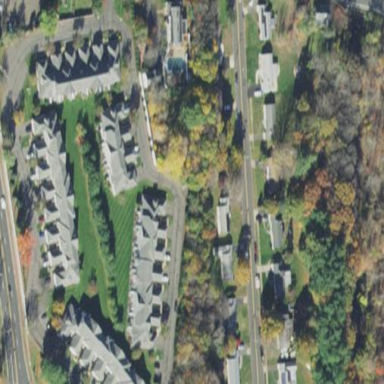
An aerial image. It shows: Residential area consisting of condominiums.